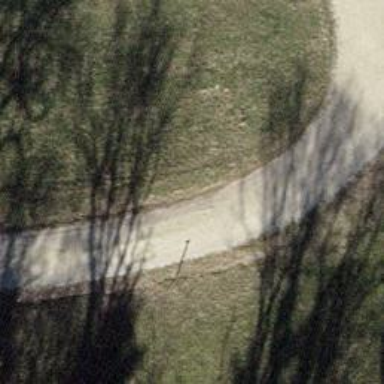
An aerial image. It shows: Gravel track with grade2 tracktype.